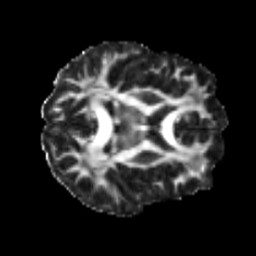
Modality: FA
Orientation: axial
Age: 25
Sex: male
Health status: healthy
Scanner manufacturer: siemens
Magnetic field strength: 3 T
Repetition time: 3.6 s
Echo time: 0.0964 s